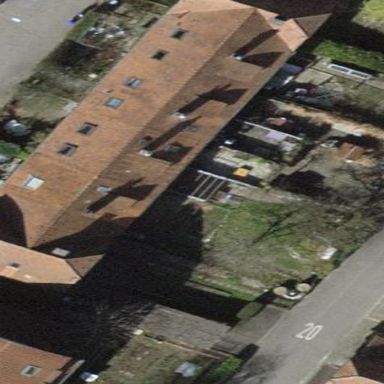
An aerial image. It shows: Terrace-style building with gabled roof.